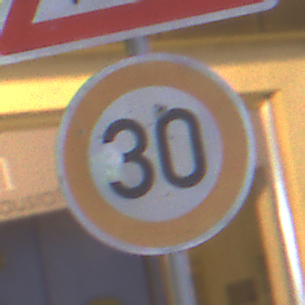
Verkehrszeichen: Geschwindigkeit30
Zusatzzeichen oben: Arbeitsstelle
Umgebung: Outdoor, Urban
Tageszeit: Night
Wetter: Overcast
Licht: Artificial
Jahreszeit: Winter
Kontrast: MediumContrast